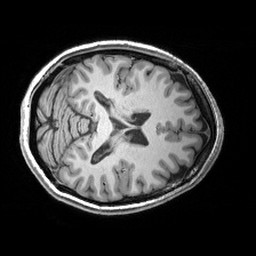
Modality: T1w
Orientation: axial
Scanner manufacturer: siemens
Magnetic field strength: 3 T
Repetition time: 2.53 s
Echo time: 0.00299 s